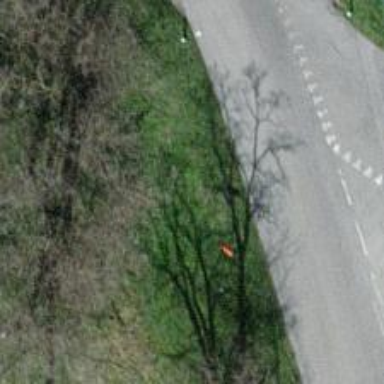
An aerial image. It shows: Pole with roof-covered pipeline marker.